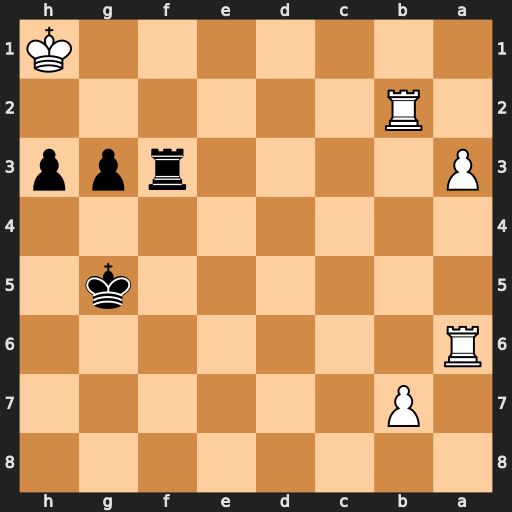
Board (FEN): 8/1P6/R7/6k1/8/P4rpp/1R6/7K
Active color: b
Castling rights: -
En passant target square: -
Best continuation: Rf1#